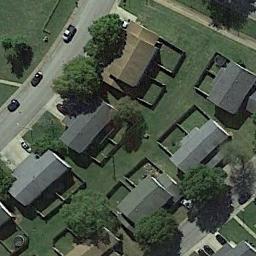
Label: medium_residential